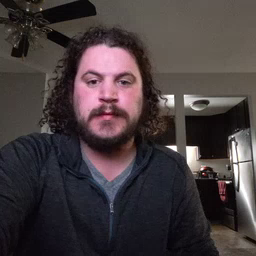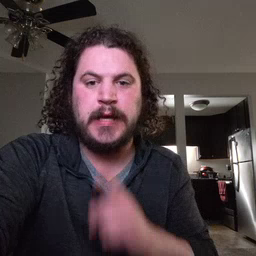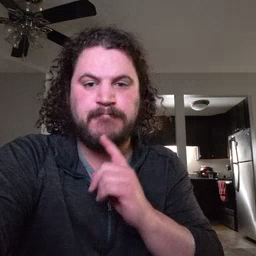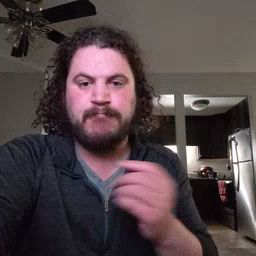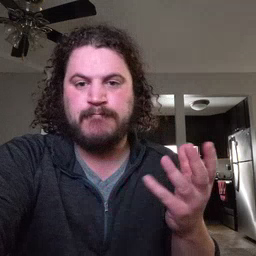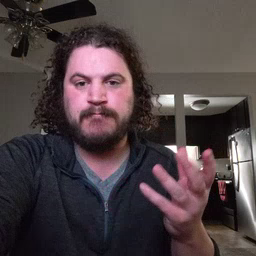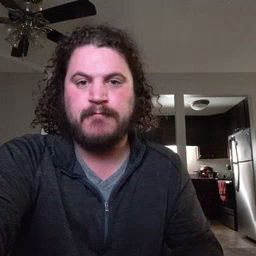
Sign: lamp